Interaction volume radius: 10 \u00c5
Interaction volume height: 30 \u00c5
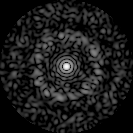
Disorder parameter: 0.8161